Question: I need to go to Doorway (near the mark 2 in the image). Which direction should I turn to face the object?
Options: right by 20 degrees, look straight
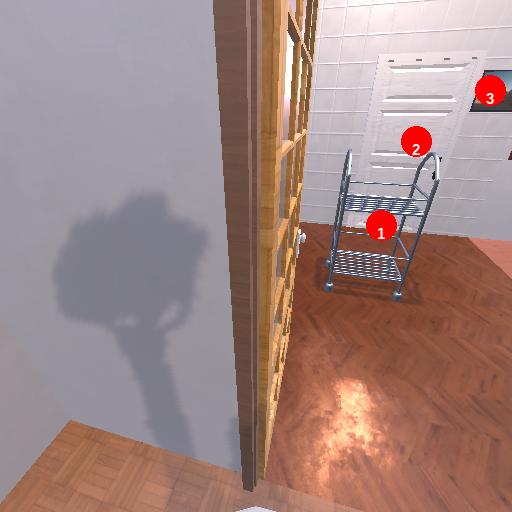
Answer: right by 20 degrees